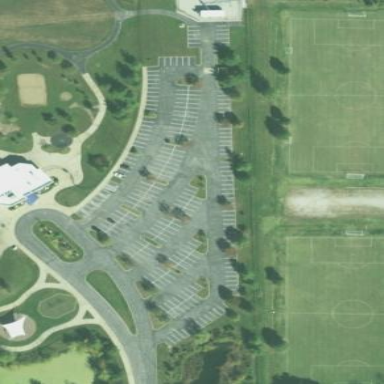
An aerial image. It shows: Parking area with concrete surface.